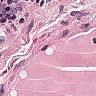
Metastatic tissue present: no